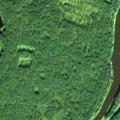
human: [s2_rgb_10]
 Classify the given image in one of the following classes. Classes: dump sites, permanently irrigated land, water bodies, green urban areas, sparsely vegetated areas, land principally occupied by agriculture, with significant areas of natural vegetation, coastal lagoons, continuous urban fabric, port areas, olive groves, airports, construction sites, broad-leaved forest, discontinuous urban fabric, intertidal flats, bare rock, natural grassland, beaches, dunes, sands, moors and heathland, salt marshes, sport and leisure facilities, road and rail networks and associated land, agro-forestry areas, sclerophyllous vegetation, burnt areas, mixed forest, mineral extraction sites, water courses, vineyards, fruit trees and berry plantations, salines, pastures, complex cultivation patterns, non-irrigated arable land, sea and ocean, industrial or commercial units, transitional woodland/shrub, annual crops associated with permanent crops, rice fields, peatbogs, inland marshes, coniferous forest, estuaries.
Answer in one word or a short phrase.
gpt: coniferous forest, mixed forest, transitional woodland/shrub, water courses